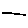
Label: line